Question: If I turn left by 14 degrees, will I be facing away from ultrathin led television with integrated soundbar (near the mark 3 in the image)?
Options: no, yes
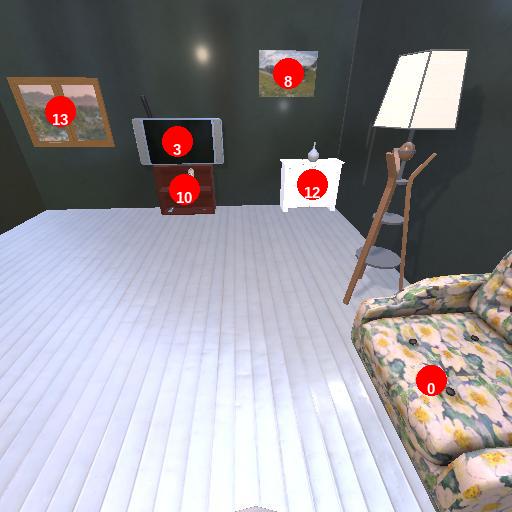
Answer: no